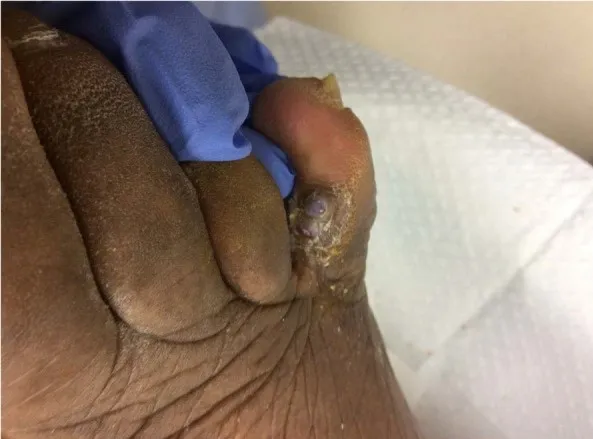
Right foot fifth digit with two distinct cyanotic papules.
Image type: medical_photograph (skin_photograph)